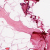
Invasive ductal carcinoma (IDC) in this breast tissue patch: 0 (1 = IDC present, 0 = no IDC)